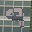
Label: 9